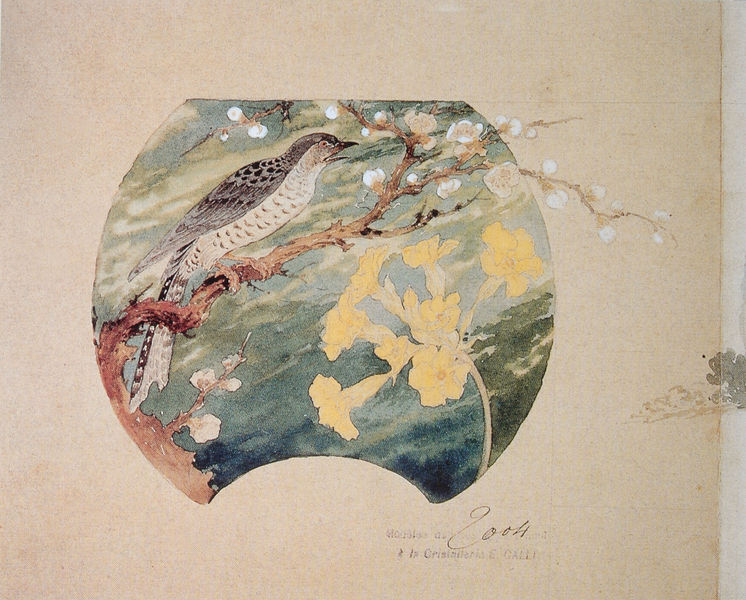
Titel: Entwurf für eine Vase mit Kuckuck und Primelblüten
Künstler: Emile Gallé
Standort: Paris
Institution: Musée d'Orsay
Schlagwörter: baum, blau, falke, feder, fuß, himmel, vogel, weiß, wolken, aquarell, gelb, grün, landschaft, ocker, zola, äste, ausschnitt, blume, blumen, braun, brust, grau, hintergrund, skizze, zeichnung, blüte, blüten, tier, wolke, beige, malerei, federn, gefieder, signatur, ast, natur, zweige, flach, sträucher, land, auge, blatt, pflanze, pflanzen, rosa, zart, rund, vase, schwanz, füße, japan, schrift, papier, schnabel, signiert, blue, feathers, red, white, black, dark, gray, green, grey, jugendstil, painting, sit, sitting, yellow, dekor, flowers, japanese, picture, print, reflection, brown, plant, japanisch, frühling, punkte, blühend, stiel, kirschen, stiele, tusche, gefäß, motiv, zweig, stengel, druck, buchstabe, buchstaben, beschriftung, worte, stempel, krallen, entwurf, flora, cover, deckblatt, feather, drossel, flower, cloud, clouds, sky, tree, geäst, landscape, nature, sea, see, water, fauna, trees, kralle, eyes, feet, plan, apfelbaum, peaceful, drawing, paper, frame, oval, color, bird, illustration, sketch, tail, miniatur, fly, art deco, botanik, kirschbaum, nummer, wings, kirsche, wort, peach, spring, leaves, design, ink, water colour, watercolor, art, signature, wörter, detail, nachtigall, lerche, animal, circle, eye, legs, calm, chinese, claws, asian, colour, paint, peace, rotkehlchen, kirschblüte, bud, aurikel, blütenzweig, seidenpapier, china, kuckuck, schlüsselblume, kirschblüten, kirschenblüten, kirsche], naturgemälde, natuur, nelken, nelkenb, orchidee, primel, primwl, schablone, schnee, beak, tan, branch, page, round, oriental, wing, bunt, bowl, lily, shape, stem, blossom, break, sonne, obstblüte, watercolours, singing, asien, pretty, natural, fan, holding, kirschzweig, air, wildlife, whie, wild, flourish, ogel, cherry, porselein, duffodil, cherry blossom, papere, coocoo, lbue, cotton, signed, claw, cherry tree, twig, lilies, petals, vintage, cotton branch, buds, lilly, pussy willow, clossom, lark, relaxing, wint, 2004, nightingale, flowes, kugel, flours, apfelblüte, vogelgesang, cowslip, jasmin, song, perch, sparrow, talons, mockingbird, calling, yellow flower, blossoms, buttercups, cherry blosson, daffodil, porcelaine, rosenthal, zooh, yellow flowers, underbelly, skycloud, knospen, zwitschern, welt, donne, new life, happyness, brid, butcher bird, zeig, cherry blowwoms